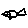
Label: fish